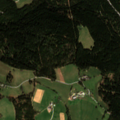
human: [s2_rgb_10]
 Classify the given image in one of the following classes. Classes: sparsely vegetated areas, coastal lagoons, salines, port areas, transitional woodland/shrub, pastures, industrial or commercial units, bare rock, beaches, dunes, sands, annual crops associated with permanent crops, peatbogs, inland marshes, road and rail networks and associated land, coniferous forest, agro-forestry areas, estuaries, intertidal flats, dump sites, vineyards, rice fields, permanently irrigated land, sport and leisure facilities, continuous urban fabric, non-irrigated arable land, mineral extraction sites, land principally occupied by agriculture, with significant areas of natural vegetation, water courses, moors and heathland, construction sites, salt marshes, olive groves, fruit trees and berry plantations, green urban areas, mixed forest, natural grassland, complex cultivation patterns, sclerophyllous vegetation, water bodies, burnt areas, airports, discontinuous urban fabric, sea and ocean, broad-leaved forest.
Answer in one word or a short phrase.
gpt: pastures, coniferous forest